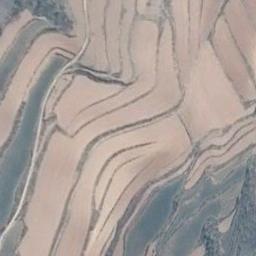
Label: terrace